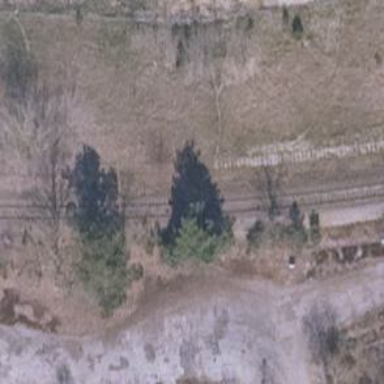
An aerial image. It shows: Disused railway siding.